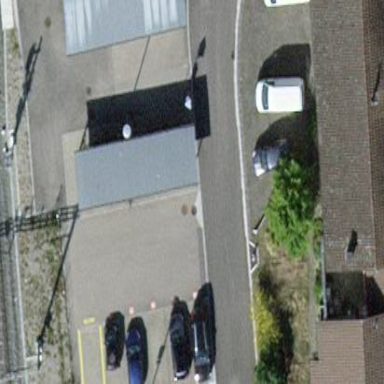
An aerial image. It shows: Bicycle parking area with stands available.